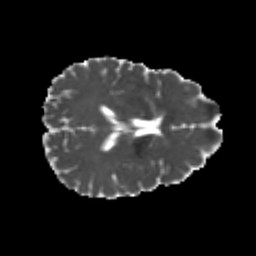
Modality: MD
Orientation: axial
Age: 22
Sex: male
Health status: healthy
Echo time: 0.074 s